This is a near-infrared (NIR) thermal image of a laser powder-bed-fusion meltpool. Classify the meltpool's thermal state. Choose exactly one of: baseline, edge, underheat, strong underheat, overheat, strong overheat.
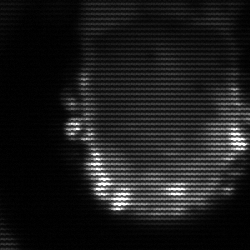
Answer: baseline